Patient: sex M, age 55
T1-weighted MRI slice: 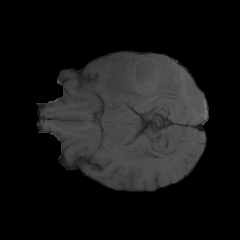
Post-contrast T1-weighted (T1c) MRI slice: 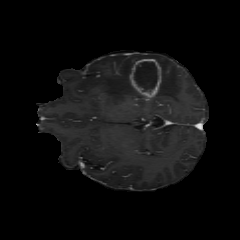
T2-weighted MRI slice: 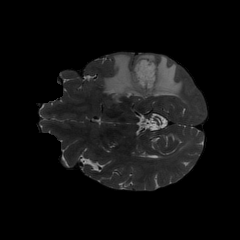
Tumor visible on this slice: yes
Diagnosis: Glioblastoma, IDH-wildtype
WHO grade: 4